Question: I am trying to develop an offline version of Candy box (solely for personal use only) using Tkinter and the ASCII art won't display properly on Tkinter Canvas.
This is the way I'd like it to be displayed:
'''
"""
.---.
| '.| __
| ___.--' )
_.-'_' _%%%_/
.-'%%% a: a %%%
%% L %%_
_%'-' | /-.__
.-' / )--' #/ ' /' / /---'( : / | /( /|##| \ |
/ ||# | / | /| \ | ||##| I \/ | | _|
| ||: | o |#| | / |
| || / I |:/ / |/
| || | o / / /
| \| | I |. / /
\ /|##| o |.| /
\/ \::|/\_ / ---'|
""")
'''
And this is the way it is displayed (I've attempted changing the font to what is used in IDLE (Courier, 10), because it seemed to display correctly, however it didn't seem to help.
Using the following code, this is what it ended up looking like:
'''
self.merchantShow = Tk.Label(self, font=self.fontused, text=
"""
.---.
| '.| __
| ___.--' )
_.-'_' _%%%_/
.-'%%% a: a %%%
%% L %%_
_%'-' | /-.__
.-' / )--' #/ ' /' / /---'( : / | /( /|##| \ |
/ ||# | / | /| \ | ||##| I \/ | | _|
| ||: | o |#| | / |
| || / I |:/ / |/
| || | o / / /
| \| | I |. / /
\ /|##| o |.| /
\/ \::|/\_ / ---'|
""")
self.merchantShow.grid(row=4, column=0, stick="W")
'''

Can somebody please help me solve this and explain why this is happening? I'm assuming it has something to do with the font, but I'm sure there's got to be an easier way than going through all the fonts.
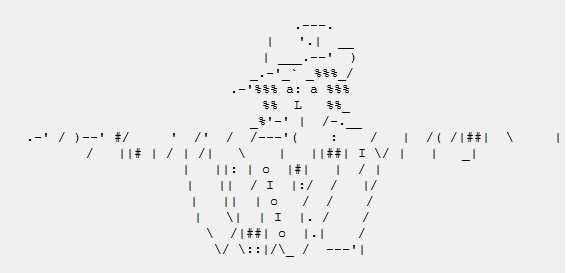
Answer: 1. Align text to left (center is default)
2. Backslash at the line end have a special meaning in python: it wraps long lines. Use raw strings
'''
from tkinter import *
text = r"""
.---.
| '.| __
| ___.--' )
_.-'_' _%%%_/
.-'%%% a: a %%%
%% L %%_
_%'-' | /-.__
.-' / )--' #/ ' /' / /---'( : / | /( /|##| \ |
/ ||# | / | /| \ | ||##| I \/ | | _|
| ||: | o |#| | / |
| || / I |:/ / |/
| || | o / / /
| \| | I |. / /
\ /|##| o |.| /
\/ \::|/\_ / ---'|
"""
root = Tk()
Label(root, justify=LEFT, text=text).pack()
root.mainloop()
'''